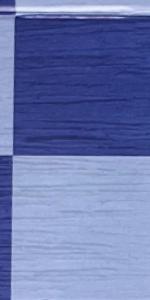
Label: Empty